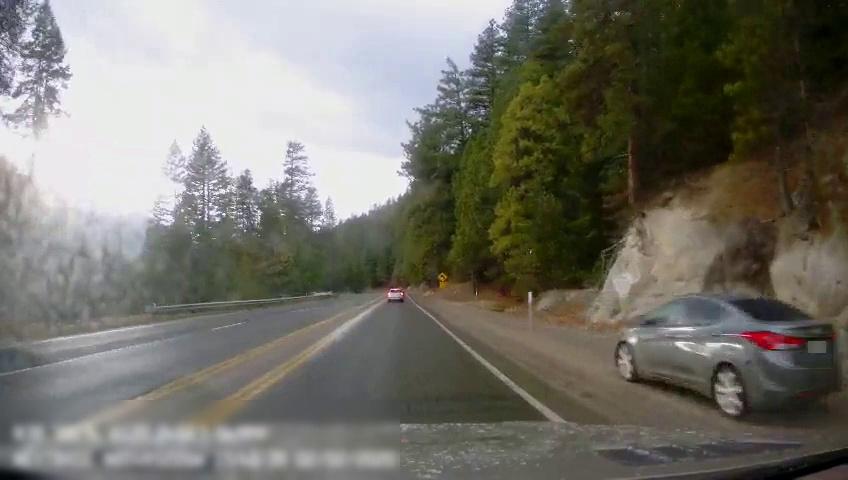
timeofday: Day
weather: Sunny
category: Drivable Space
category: Vehicles | SUV
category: Vehicles | Car
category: Lanes | Alternate Lane
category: Lanes | Current Lane
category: Lanes | Opposite Lane
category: Lanes | Opposite Lane
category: Lanes | Opposite Lane
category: Lanes | Opposite Lane
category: Lanes | Opposite Lane
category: Traffic | Signs